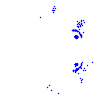
Particle: kaon